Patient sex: M
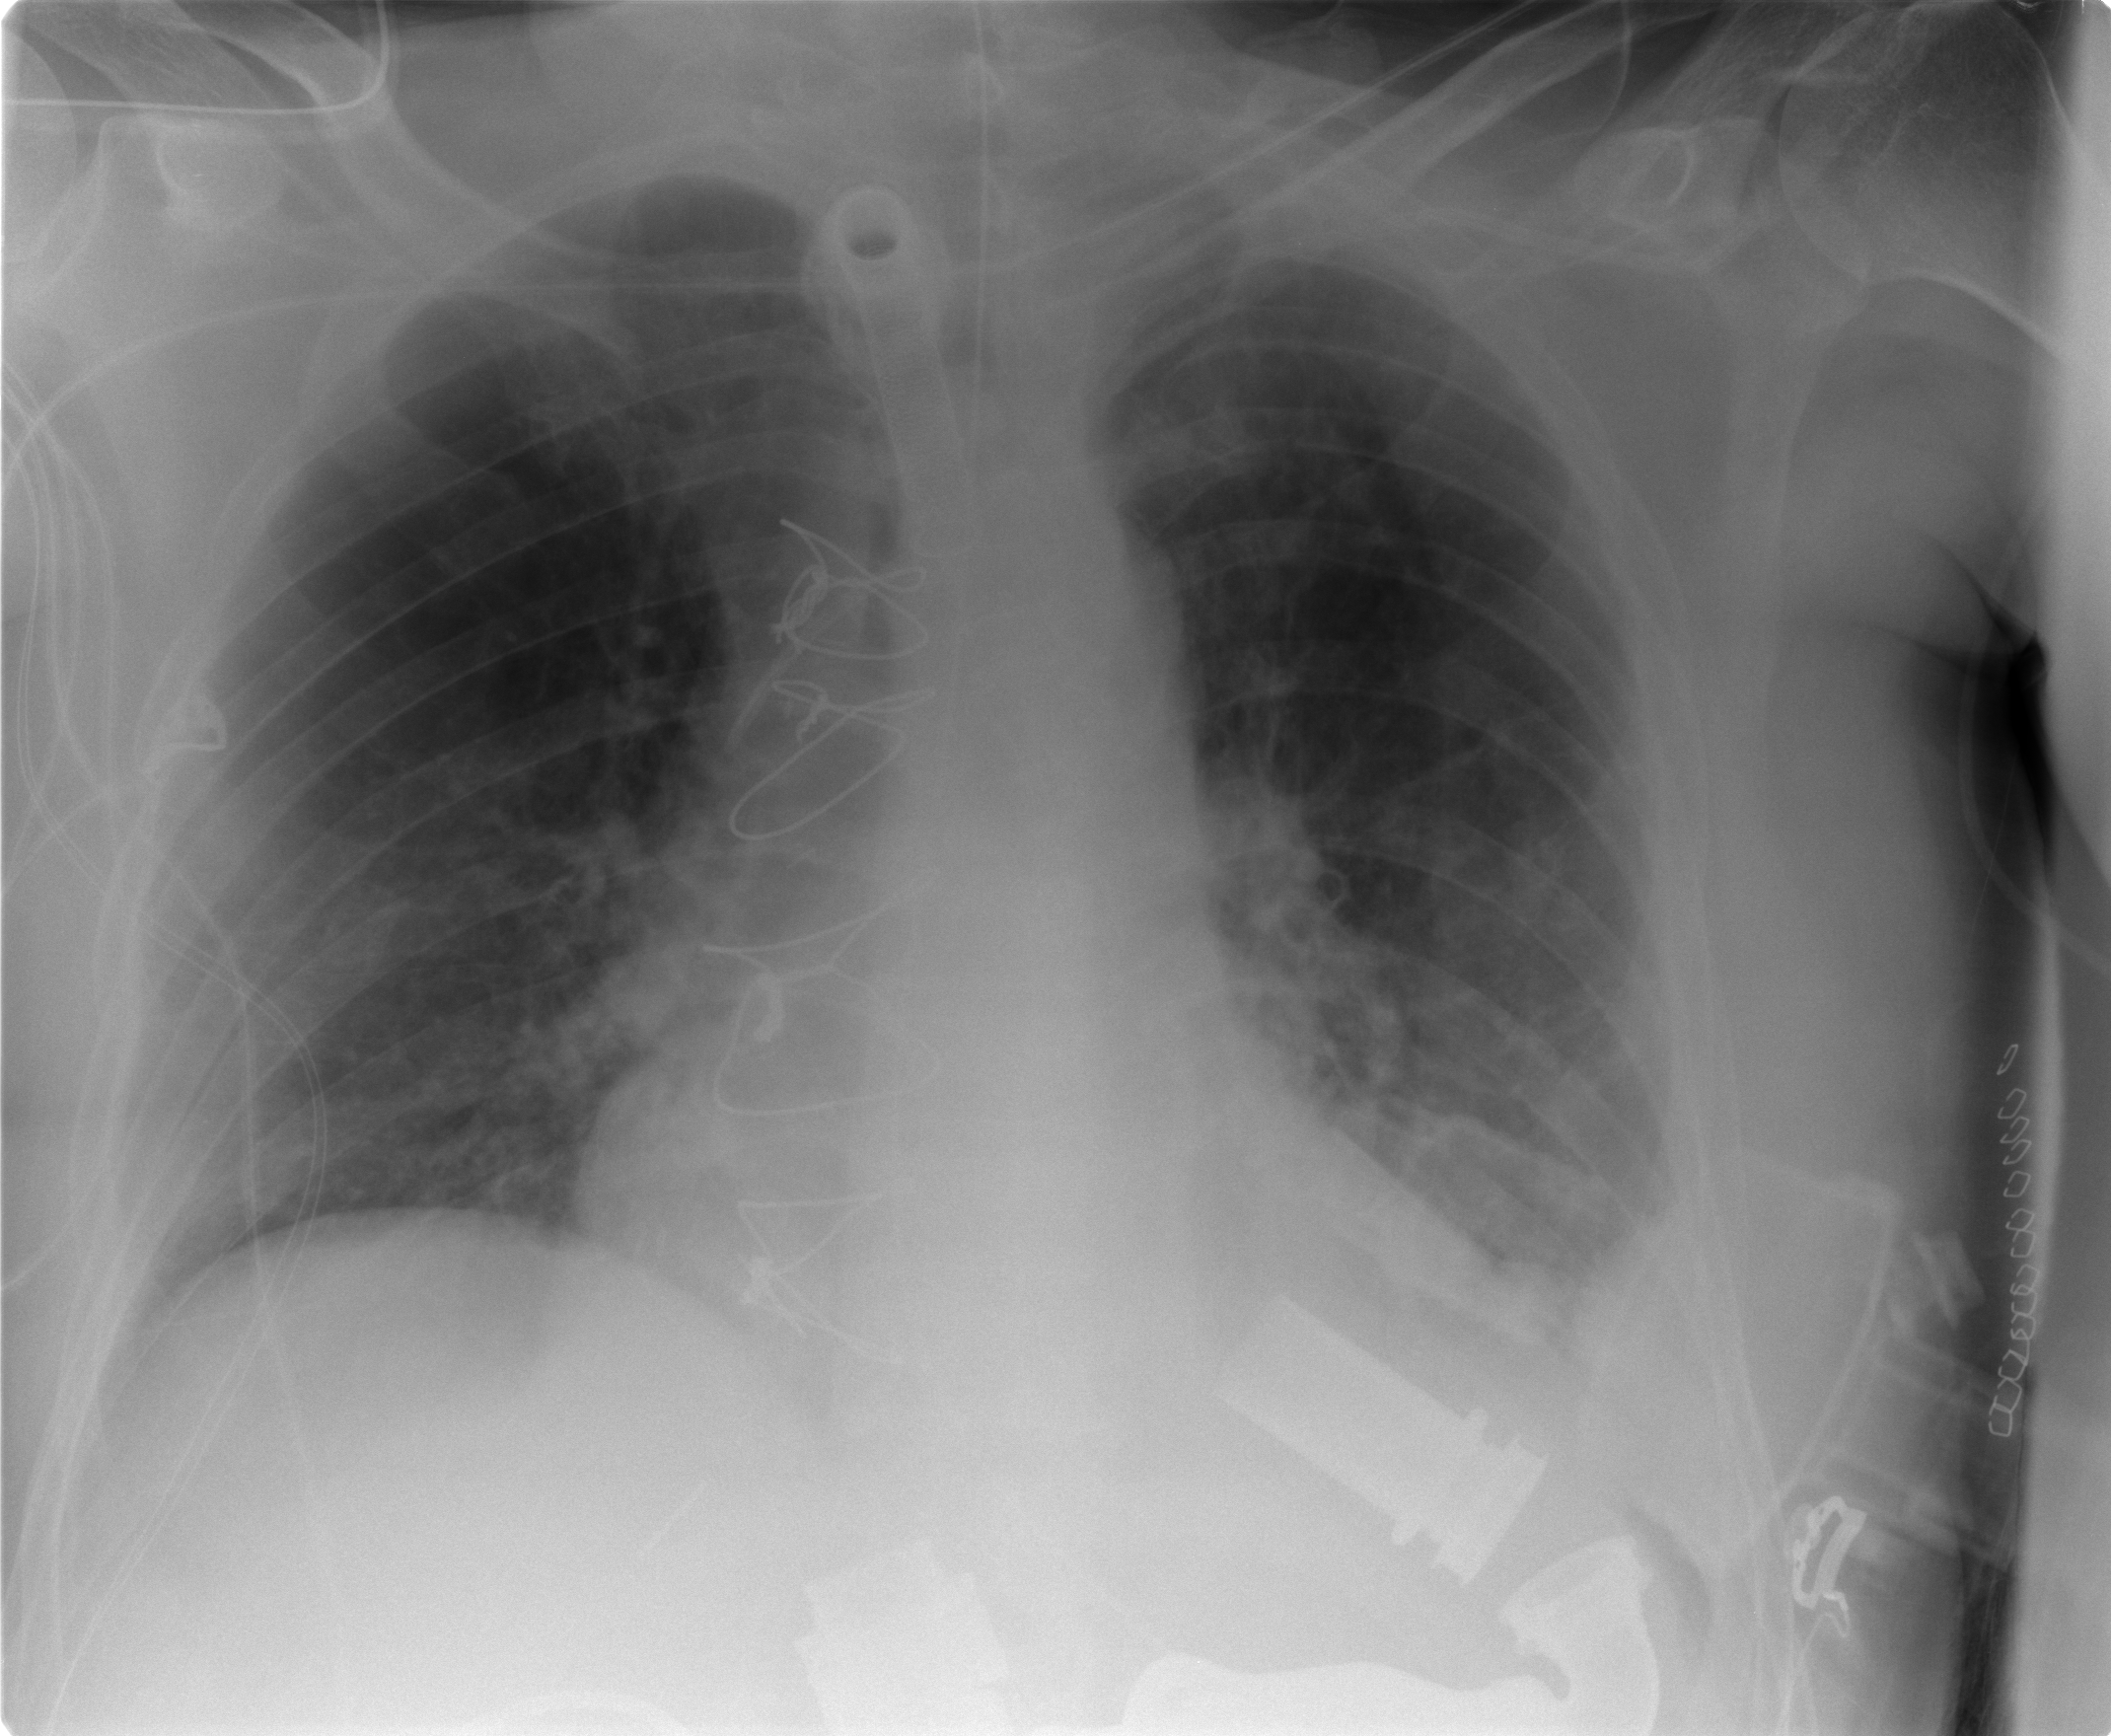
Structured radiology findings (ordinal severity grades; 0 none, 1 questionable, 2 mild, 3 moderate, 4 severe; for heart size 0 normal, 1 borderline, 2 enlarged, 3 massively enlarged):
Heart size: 2
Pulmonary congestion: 2
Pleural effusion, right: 0
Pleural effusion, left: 2
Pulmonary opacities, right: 0
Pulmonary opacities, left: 1
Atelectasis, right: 2
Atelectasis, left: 2